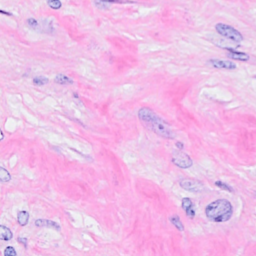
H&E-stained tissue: Breast